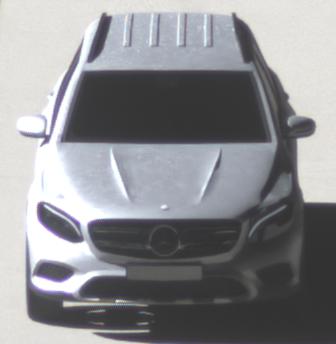
Make: Mercedes-Benz
Model: GLC 250
Detailed model: GLC (253)
Model produced from: 2015/09
Model produced until: 2018/05
Doors: 5
Color: white
Road condition: dry road
Daytime: morning or afternoon
Contrast: high contrast